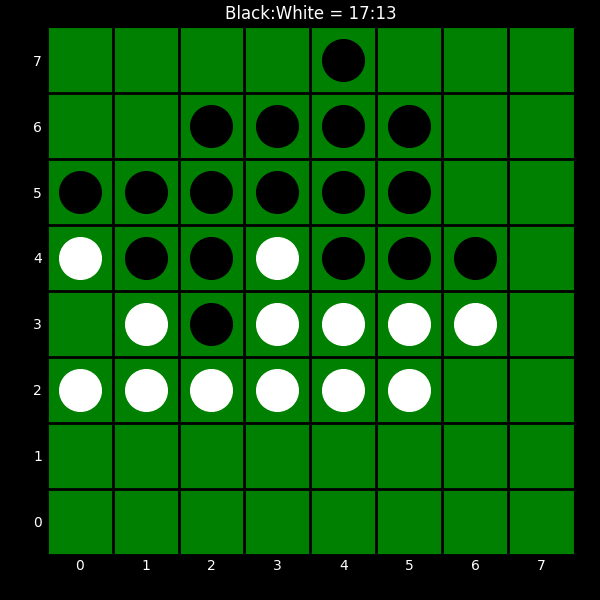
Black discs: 17
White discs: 13